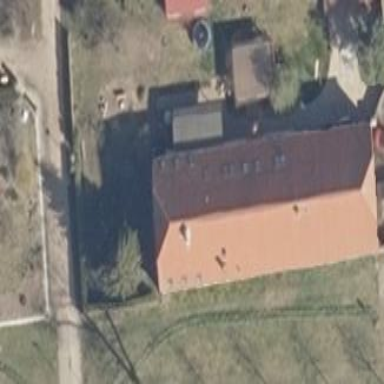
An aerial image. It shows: Building with half-hipped roof made of roof tiles.